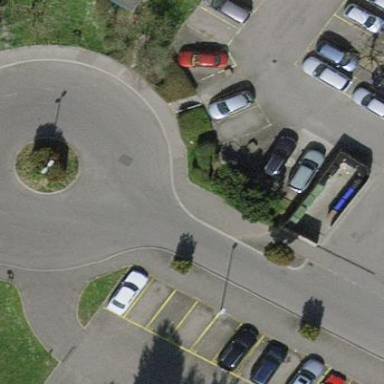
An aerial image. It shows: Roundabout on residential road with asphalt surface.